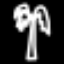
Label: palm tree